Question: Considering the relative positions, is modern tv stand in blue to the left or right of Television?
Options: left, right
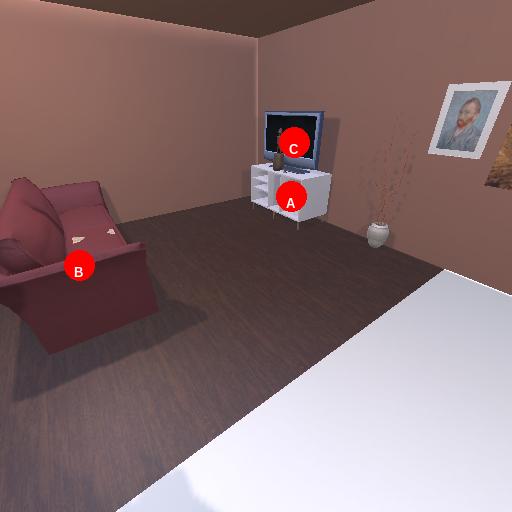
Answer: left